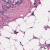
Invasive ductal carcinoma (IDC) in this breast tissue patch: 0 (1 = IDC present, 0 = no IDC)